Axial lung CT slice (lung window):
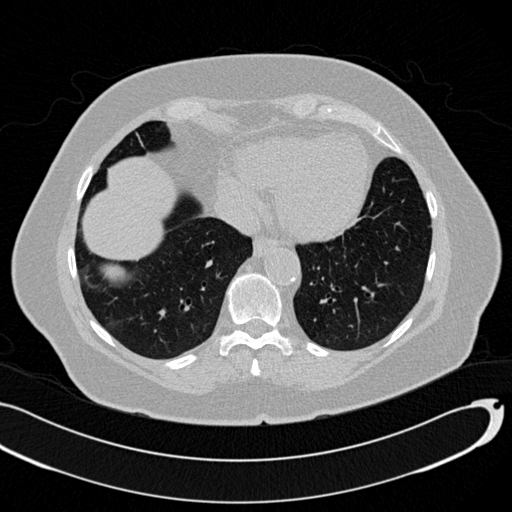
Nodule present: no